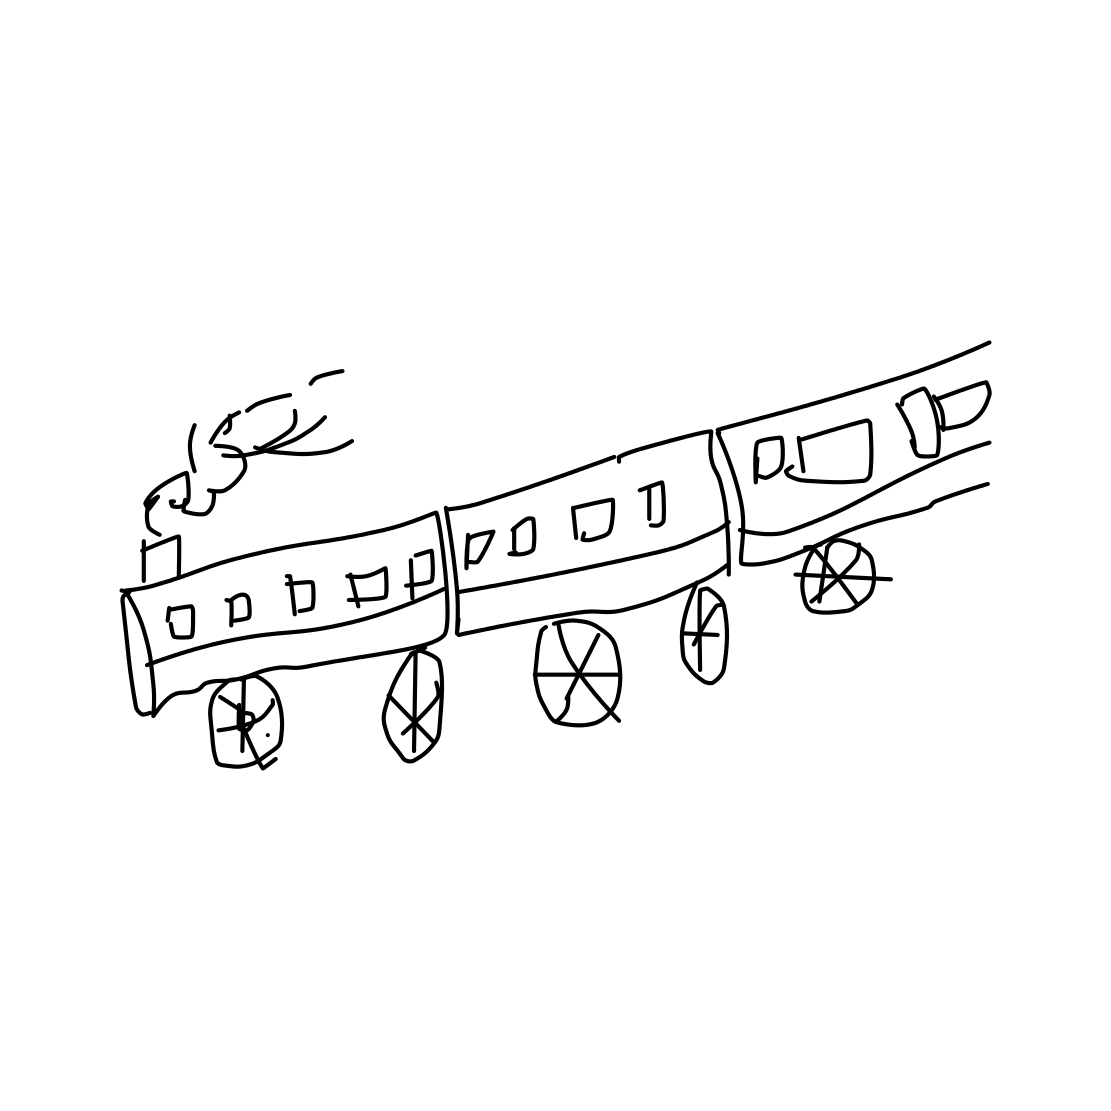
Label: train